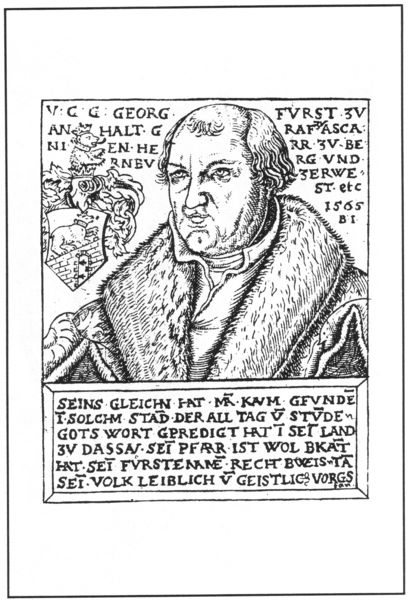
Titel: Bildnis von Georg III von Anhalt
Künstler: Balthasar Jenichen
Institution: (Seriendruck)
Schlagwörter: kopf, mann, weiß, grau, haar, mund, nase, schwarz, stirn, szene, zeichnung, blick, hemd, augen, gesicht, kragen, pelz, rahmen, ärmel, bild, bildnis, herr, portrait, porträt, haare, mantel, kinn, lippen, renaissance, schultern, holzschnitt, schrift, grafik, graphik, dick, ernst, inschrift, glatze, pupillen, deutsch, name, buch, druck, radierung, stich, schwarzweiß, text, fürst, halbglatze, wappen, pelzkragen, pelzmantel, pfarrer, antlitz, schütter, luther, urkunde, bär, graf, georg, reformation, bartlos, glattrasiert, anhalt, schlitzärmel, texttafel, 1565, fürst zu anhalt, text im bild, gleichen, zu anhalt, seins, kgleichen